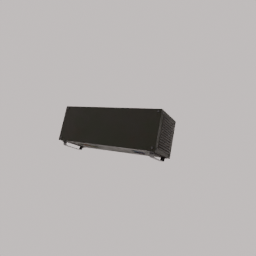
Label: electronics